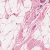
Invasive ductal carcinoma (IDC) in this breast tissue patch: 0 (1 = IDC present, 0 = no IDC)